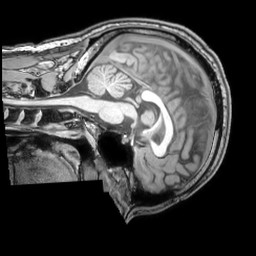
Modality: T1w
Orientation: sagittal
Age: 25
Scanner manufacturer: philips
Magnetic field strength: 3 T
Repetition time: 0.007 s
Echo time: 0.003501 s